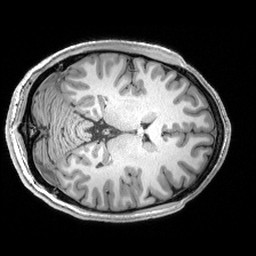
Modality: T1w
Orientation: axial
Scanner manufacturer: siemens
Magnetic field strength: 3 T
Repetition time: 2.53 s
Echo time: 0.00299 s